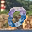
Label: 0